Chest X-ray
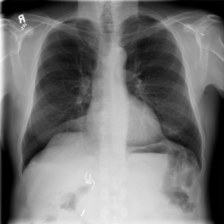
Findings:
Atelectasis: negative
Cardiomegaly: negative
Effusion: negative
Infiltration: negative
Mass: negative
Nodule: negative
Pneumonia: negative
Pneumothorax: negative
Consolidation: negative
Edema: negative
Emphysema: negative
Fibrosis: negative
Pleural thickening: negative
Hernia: negative